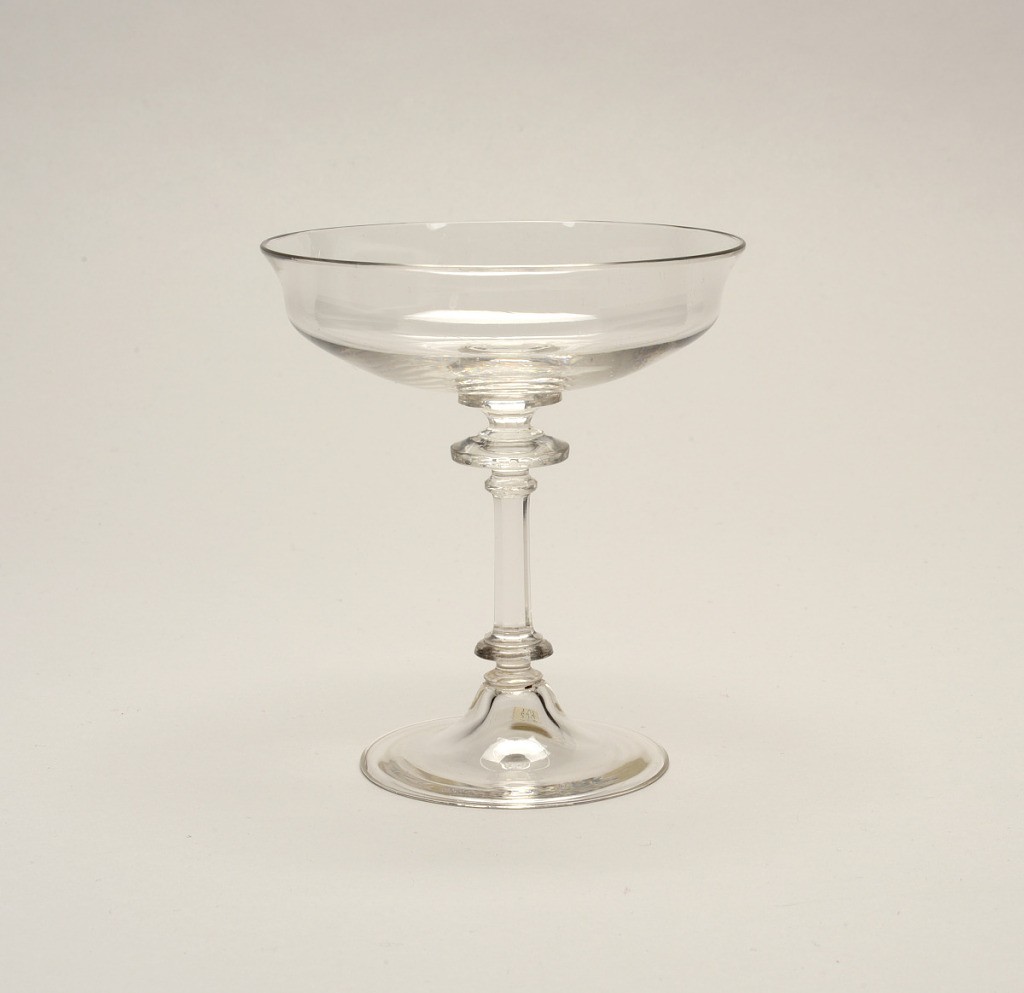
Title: No. 103
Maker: Theophil Hansen, Dutch, 1813 - 1891
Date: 1866
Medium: Mouth-blown crystal, cut and polished ornaments
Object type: Champagne cup
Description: Mouth-blown crystal champagne glass, cut and polished in the "Greek" style.